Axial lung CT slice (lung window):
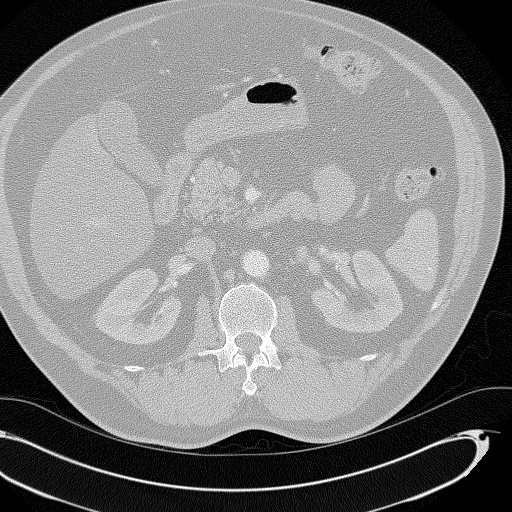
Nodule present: no